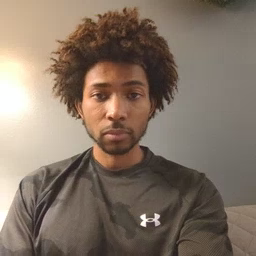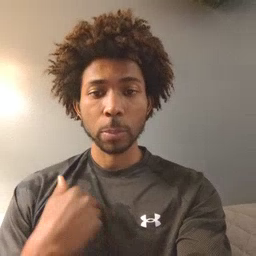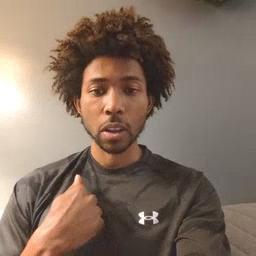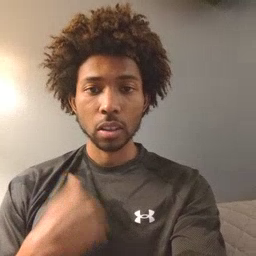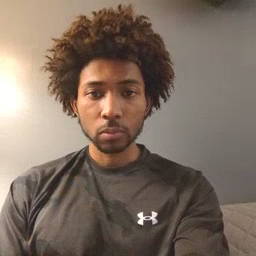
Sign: bath